Question: We have a text box in a web page, which is used to modify the ip address. The text box style changes to the second box after editing the content in it. How can I change the style back to the style of the first text box? We are using javascript in the client side. The web client is Internet Explorer 7.

The code snippet in ASP page which creates the text box is given below
'''
<td style="height: 27px"><input type="text" id="txtIpAddressHost" name="txtIpAddressHost" value="" onchange="ValidateParameter(this);" onkeydown="this.style.backgroundColor='white'" disabled="disabled" maxlength="15" /></td>
'''
The html before and after the changes are given below
Before Keypress
'''
<input type="text" onkeydown="this.style.backgroundColor='white'" onchange="Validate(this);" maxlength="10" value="-30.000000" name="txtCoolSetPointCkt1" id="txtCoolSetPointCkt1">
'''
After Keypress
'''
<input type="text" onkeydown="this.style.backgroundColor='white'" onchange="Validate(this);" maxlength="10" value="-30.000000" name="txtCoolSetPointCkt1" id="txtCoolSetPointCkt1" style="background-color: white;">
'''
css change
'''
css change
{
background-color: white;
}
'''
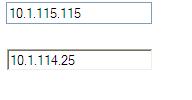
Answer: with CSS 2 you can achieve this only with CSS. Lets assume textbox has class ip-box.
'''
input.ip-box { border:1px solid #333; }
//and when the input box has focus repeat the above rule
input.ip-box:focus { border:1px solid #333; }
'''
But ie7 doesn't support this pseudo class. In that case you can do with javascript like
'''
<input type="text" value="10.0.0.88" onfocus="javascript:this.style.border='1px solid #333' "/>
'''